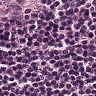
Metastatic tissue present: no